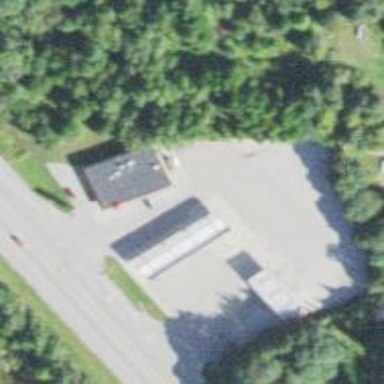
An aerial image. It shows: Convenience shop.